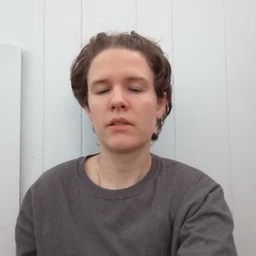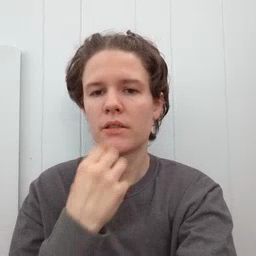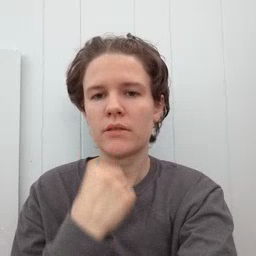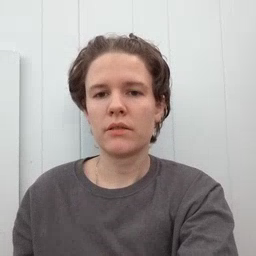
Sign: underwear